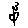
Label: flower